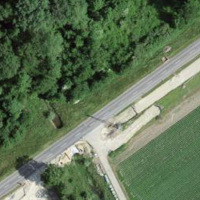
EUNIS habitat code: 52
Species observed at this site:
Melittis melissophyllum
Prunus spinosa
Silene latifolia